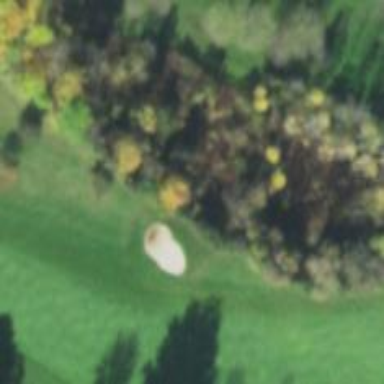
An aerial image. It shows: Golf fairway surrounded by grass.